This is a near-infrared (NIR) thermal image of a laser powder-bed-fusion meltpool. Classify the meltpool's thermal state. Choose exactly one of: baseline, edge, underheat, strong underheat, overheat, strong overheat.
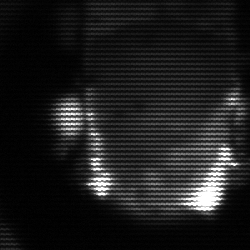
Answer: baseline